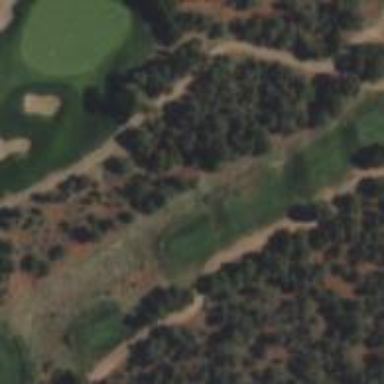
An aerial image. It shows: Rough area on grassy golf course.